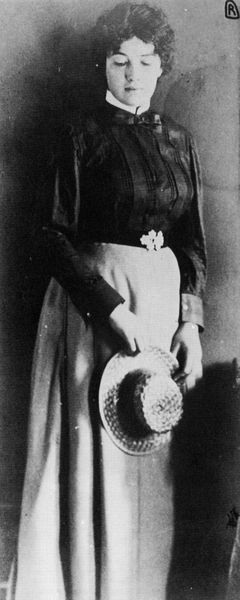
Titel: Dame mit Hut
Künstler: Rudolf Dührkoop
Standort: Leverkusen
Institution: Foto-Historama
Schlagwörter: hand, mann, schatten, weiß, mädchen, blume, frau, frisur, grau, hut, kleid, licht, schwarz, stroh, blick, dame, gürtel, hochformat, rock, schleife, alt, bart, hemd, hose, jung, arm, arme, augen, bluse, falten, gesicht, halten, kragen, lang, pelz, rahmen, stehen, trauer, bildnis, hände, portrait, porträt, signatur, haare, pose, stehend, brosche, en face, locken, seide, traurig, schürze, ruhig, strohhut, ernst, glanz, geschlossen, foto, fotografie, unten, schnalle, steht, augen zu, druck, schwarz-weiss, manschette, manschetten, fräulein, wasserfleck, photo, ganzfigur, müde, schüchtern, fotographie, kurzhaarfrisur, sigel, vertikal, blus, gürtelschnalle, nach unten, gürte, blick nach unten, schwaz-weiß, gestreifte bluse, schürzeu, r, mrau, trairig